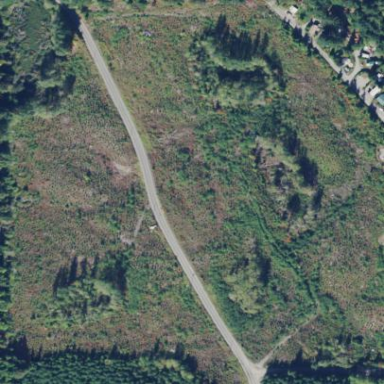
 likely man-made clearing in the landscape."